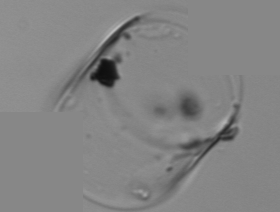
Label: Guinardia_flaccida